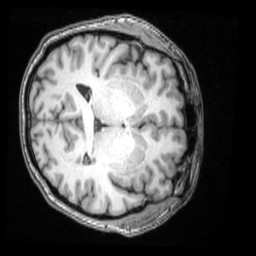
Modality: T1w
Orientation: axial
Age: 43
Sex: male
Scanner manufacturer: siemens
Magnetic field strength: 3 T
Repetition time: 2 s
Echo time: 0.00339 s